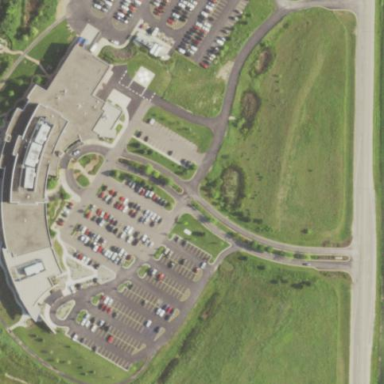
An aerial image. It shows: Healthcare facility identified as hospital.